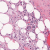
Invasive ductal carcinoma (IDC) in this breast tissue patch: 0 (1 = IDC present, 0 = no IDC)